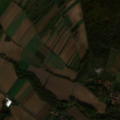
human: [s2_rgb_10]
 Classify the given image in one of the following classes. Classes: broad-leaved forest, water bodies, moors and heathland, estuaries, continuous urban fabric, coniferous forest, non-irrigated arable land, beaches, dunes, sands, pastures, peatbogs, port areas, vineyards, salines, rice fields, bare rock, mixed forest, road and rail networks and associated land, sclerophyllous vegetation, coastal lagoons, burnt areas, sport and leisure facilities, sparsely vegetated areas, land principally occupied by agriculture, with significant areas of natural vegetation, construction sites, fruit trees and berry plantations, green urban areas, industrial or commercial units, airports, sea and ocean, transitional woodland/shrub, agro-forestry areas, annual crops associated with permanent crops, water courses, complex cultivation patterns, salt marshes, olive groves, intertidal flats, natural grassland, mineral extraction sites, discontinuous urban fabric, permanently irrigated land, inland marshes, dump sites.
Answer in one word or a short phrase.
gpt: discontinuous urban fabric, non-irrigated arable land, land principally occupied by agriculture, with significant areas of natural vegetation, broad-leaved forest, mixed forest